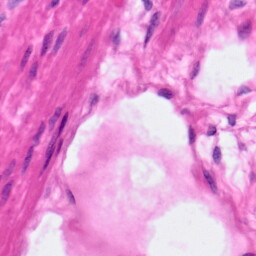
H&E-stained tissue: Pancreatic